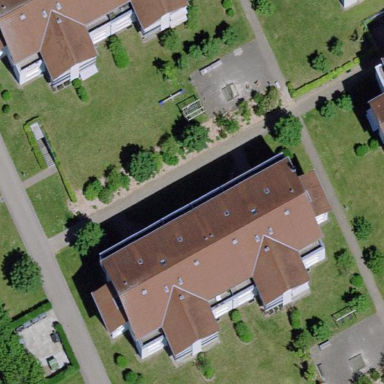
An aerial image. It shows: Building.